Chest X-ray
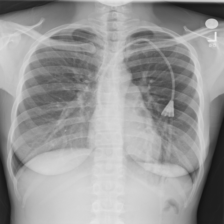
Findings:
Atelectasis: negative
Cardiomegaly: negative
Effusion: negative
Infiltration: positive
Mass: negative
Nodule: negative
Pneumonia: negative
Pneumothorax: negative
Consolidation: negative
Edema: negative
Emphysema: negative
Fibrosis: negative
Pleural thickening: negative
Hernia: negative